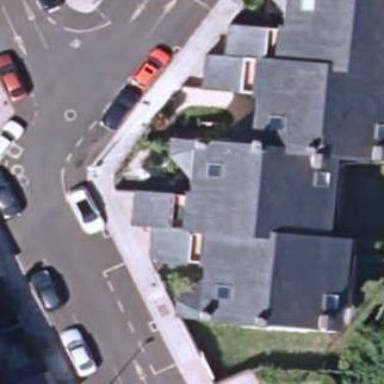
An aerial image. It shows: Simple and straightforward house.